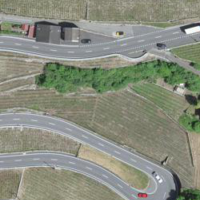
EUNIS habitat code: 40
Species observed at this site:
Euphorbia cyparissias